Question: I am adding values into 2 entities within my core data model and the problem I am facing is trying to properly retrieve the NSSet and target the associated strings when accessing the detail view.I would simply like to display the results in a uitableview. I believe the values are being correctly added along with the relationships to the entities as I previously got help off the forum for it as viewable <URL>. I am trying to recall the associated data on the detail view.

I know the seague is working correctly as I am able to set the title based on the selectedRow, so it is passing the data between view controllers. I can recall 'Routines' data using 'Ex.routinename'
Using the following to debug and try to allocate the NSSet as I read a way to display it was to use 'allObjects' but this didn't work:
'''
NSArray *test= [Ex.routinedet allObjects];
NSSortDescriptor *desc = [[NSSortDescriptor alloc] initWithKey:@"image"
ascending:YES];
test = [test sortedArrayUsingDescriptors:[NSArray arrayWithObject:desc]];
NSLog(@"Image *** %@",test);
'''
This produces the following report which makes me question whether I am doing it right?
> "<RoutinesDetails: 0x7453d80> (entity: RoutinesDetails; id: 0x74531f0
<x-coredata://C075DDEC-169D-46EC-A4B7-972A04FCED70/RoutinesDetails/p1>
; data: <fault>)"
)
So basically I am looking at how to retrieve . Any suggestions would be greatly appreciated.
**
## In case it is needed here is the associated code
**
- NSManagedObject
'''
@class RoutinesDetails;
@interface Routines : NSManagedObject
@property (nonatomic, retain) id routinename;
@property (nonatomic, retain) NSSet *routinedet;
@end
@interface Routines (CoreDataGeneratedAccessors)
- (void)addRoutinedetObject:(RoutinesDetails *)value;
- (void)removeRoutinedetObject:(RoutinesDetails *)value;
- (void)addRoutinedet:(NSSet *)values;
- (void)removeRoutinedet:(NSSet *)values;
@end
'''
- NSManagedObject
'''
@class Routines;
@interface RoutinesDetails : NSManagedObject
@property (nonatomic, retain) NSString * image;
@property (nonatomic, retain) NSString * name;
@property (nonatomic, retain) Routines *routineinfo;
@end
'''
(sorry if its too much code)
'''
#import "FBCDRoutineDetailViewController.h"
#import "FBCDRoutineViewController.h"
#import "Routines.h"
#import "RoutinesDetails.h"
@interface FBCDRoutineDetailViewController ()
@end
@implementation FBCDRoutineDetailViewController
@synthesize managedObjectContext;
@synthesize fetchedResultsController = _fetchedResultsController;
@synthesize Ex;
- (id)initWithStyle:(UITableViewStyle)style
{
self = [super initWithStyle:style];
if (self) {
// Custom initialization
}
return self;
}
- (NSFetchedResultsController *)fetchedResultsController {
if (_fetchedResultsController != nil) {
return _fetchedResultsController;
}
NSFetchRequest *fetchRequest = [[NSFetchRequest alloc] init];
NSEntityDescription *entity = [NSEntityDescription
entityForName:@"RoutinesDetails" inManagedObjectContext:managedObjectContext];
[fetchRequest setEntity:entity];
NSSortDescriptor *sort = [[NSSortDescriptor alloc]
initWithKey:@"name" ascending:NO];
[fetchRequest setSortDescriptors:[NSArray arrayWithObject:sort]];
[fetchRequest setFetchBatchSize:20];
NSFetchedResultsController *theFetchedResultsController =
[[NSFetchedResultsController alloc] initWithFetchRequest:fetchRequest
managedObjectContext:managedObjectContext sectionNameKeyPath:nil
cacheName: nil];
self.fetchedResultsController = theFetchedResultsController;
_fetchedResultsController.delegate = self;
return _fetchedResultsController;
}
- (void)viewDidLoad
{
[[self navigationController] setNavigationBarHidden:NO animated:YES];
[super viewDidLoad];
// Do any additional setup after loading the view.
NSArray *test= [Ex.routinedet allObjects];
NSSortDescriptor *desc = [[NSSortDescriptor alloc] initWithKey:@"image"
ascending:YES];
test = [test sortedArrayUsingDescriptors:[NSArray arrayWithObject:desc]];
NSLog(@"Image *** %@",test);
self.title = Ex.routinename;
NSLog(@"Image *** %@",Ex.routinename);
}
- (void)didReceiveMemoryWarning
{
[super didReceiveMemoryWarning];
// Dispose of any resources that can be recreated.
}
#pragma mark - Table view delegate
- (IBAction)save:(id)sender {
[self dismissViewControllerAnimated:YES completion:nil];
}
- (IBAction)cancel:(id)sender {
[self dismissViewControllerAnimated:YES completion:nil];
}
- (BOOL)tableView:(UITableView *)tableView canEditRowAtIndexPath:(NSIndexPath *)indexPath
{
// Return NO if you do not want the specified item to be editable.
return YES;
}
- (void)tableView:(UITableView *)tableView commitEditingStyle:(UITableViewCellEditingStyle)editingStyle forRowAtIndexPath:(NSIndexPath *)indexPath
{ }
#pragma mark - Table view delegate
- (void)tableView:(UITableView *)tableView didSelectRowAtIndexPath:(NSIndexPath *)indexPath { }
- (NSInteger)numberOfSectionsInTableView:(UITableView *)tableView
{
// Return the number of sections.
return 1;
}
- (NSInteger)tableView:(UITableView *)tableView numberOfRowsInSection:(NSInteger)section {
id sectionInfo =
[[_fetchedResultsController sections] objectAtIndex:section];
return [sectionInfo numberOfObjects];
}
- (void)configureCell:(UITableViewCell *)cell atIndexPath:(NSIndexPath *)indexPath {
//RoutinesDetails *info = [_fetchedResultsController objectAtIndexPath:indexPath];
NSArray *test= [Ex.routinedet allObjects];
NSSortDescriptor *desc = [[NSSortDescriptor alloc] initWithKey:@"image"
ascending:YES];
test = [test sortedArrayUsingDescriptors:[NSArray arrayWithObject:desc]];
//cell.textLabel.text = info.image;
cell.textLabel.text = [[test objectAtIndex:indexPath.row] name];
}
- (UITableViewCell *)tableView:(UITableView *)tableView cellForRowAtIndexPath:(NSIndexPath *)indexPath {
static NSString *CellIdentifier = @"routineCell";
UITableViewCell *cell =
[tableView dequeueReusableCellWithIdentifier:CellIdentifier];
// Set up the cell...
[self configureCell:cell atIndexPath:indexPath];
return cell;
}
'''
Any suggestions would be greatly appreciated.
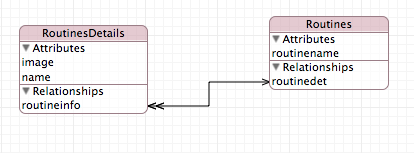
Answer: I think you are seeing what you want. I assume EX is an exercise, a routine, and that you are trying to print out the associated details. Your debugging statement displays one RoutinesDetails
(entity: RoutinesDetails; id: 0x74531f0 ; data: )" )
Try this to help you visualize
'''
for (RoutinesDetails *detail in Ex.routinedet) {
NSLog(@"image: %@, name: %@, routineName: %@",detail.image, detail.name, detail.routineinfo.routinename);
}
'''